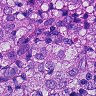
Metastatic tissue present: yes